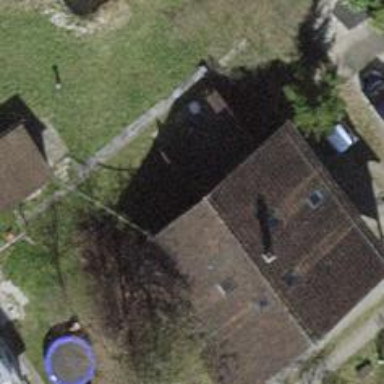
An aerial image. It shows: Building with tiled roof.